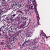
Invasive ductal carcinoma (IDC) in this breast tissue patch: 0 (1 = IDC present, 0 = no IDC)